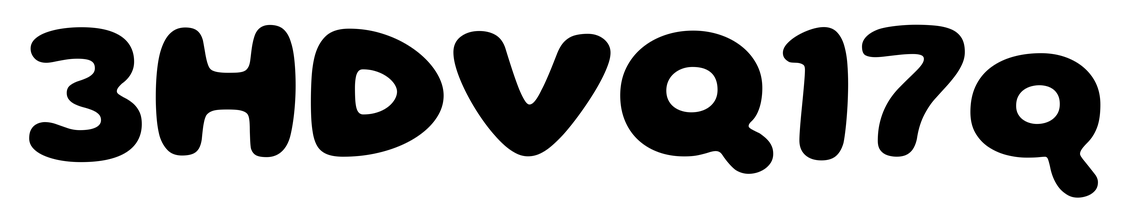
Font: Gluten_Bold